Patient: sex M, age 60
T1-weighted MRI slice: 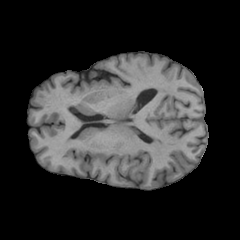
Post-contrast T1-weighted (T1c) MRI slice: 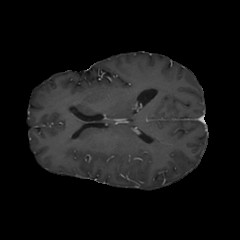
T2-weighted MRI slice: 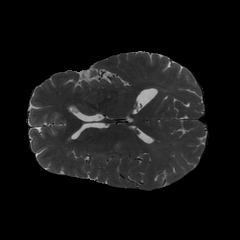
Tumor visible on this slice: yes
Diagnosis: Glioblastoma, IDH-wildtype
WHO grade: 4